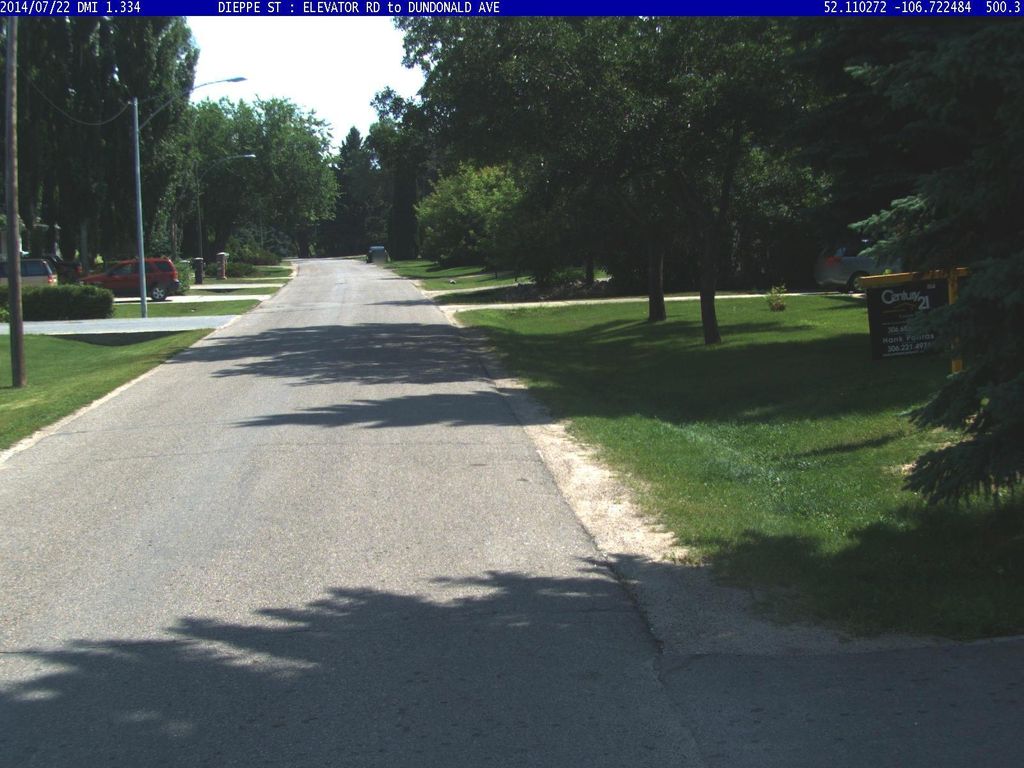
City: saskatoon